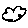
Label: cloud